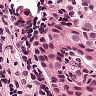
Metastatic tissue present: yes